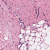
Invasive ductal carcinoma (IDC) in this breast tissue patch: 0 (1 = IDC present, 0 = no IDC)